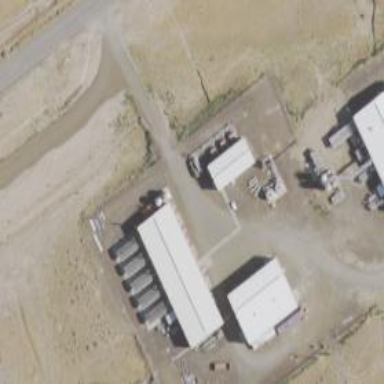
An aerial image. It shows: Generator is pictured.